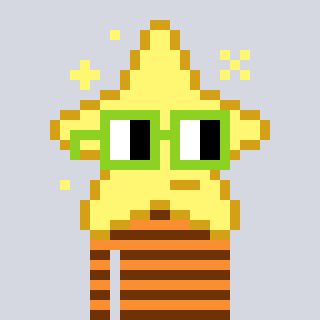
a pixel art character with square light green glasses, a star-shaped head and a orange-colored body on a cool background